Question: The title is a bit complex I could not really encapsulate what I am trying to accomplish in one sentence. Considering the edmx below:

How could I select all ParkingRequests that have a RegisteredVehicle owned by a single OwnerID?
1 owner can have many vehicles so I need to retrieve all parking requests made by any vehicles owned by a single individual. I currently have
'''
var entity = await context.AspNetUsers.Include(P => P.RegisteredVehicles
.Select(A => A.MakeSource)).Include(P => P.RegisteredVehicles
.Select(B => B.ModelSource)).Include(P => P.RegisteredVehicles
.Select(C => C.YearSource))
.Include(F => F.ParkingRequests)
.SingleOrDefaultAsync(G => G.Id == id);
'''
This query is basically selecting one User entity with all their respective registered vehicles and the vehicle's meta information such as make name, model name, year, color etc. Then at the end I am trying to include all parking requests belonging to this user but I am getting all requests for all users. I imagine it's because I do not have a userId nav property in my parking requests table and instead am trying to retrieve data by all vehicles owned by a single userId.
'.Include(F => F.ParkingRequests.Select(D => D.RegisteredVehicle.OwnerId == id))'
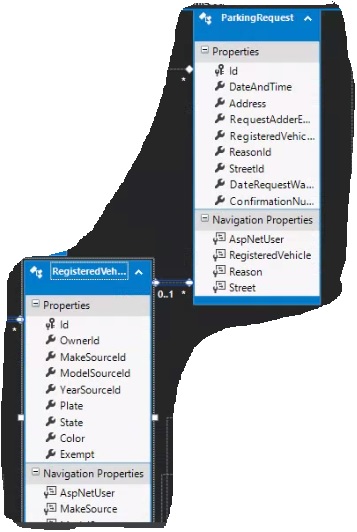
Answer: Let me offer you a faster solution:
'''
var ownerId = 1;
var query =
from request in context.ParkingRequests
join vehicle in context.Vehicles on request.RegisteredVehicleId equals vehicle.Id
where vehicle.ownerId == ownerId
select request;
'''